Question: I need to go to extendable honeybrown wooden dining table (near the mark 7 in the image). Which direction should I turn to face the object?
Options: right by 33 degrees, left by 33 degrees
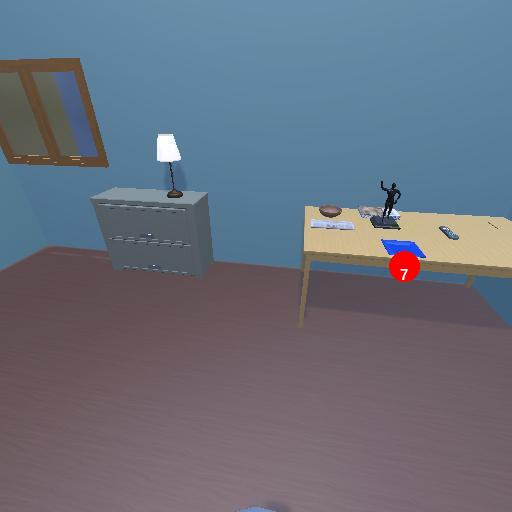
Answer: right by 33 degrees